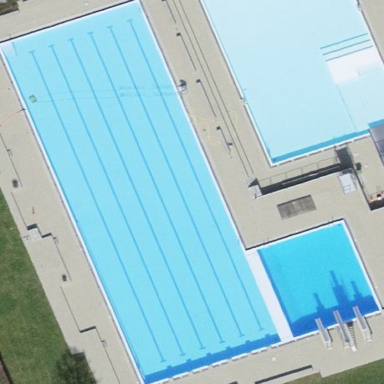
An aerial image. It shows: Swimming pool located in leisure land.